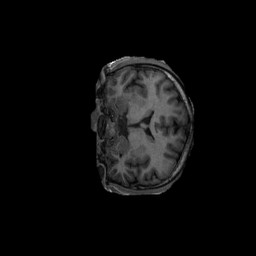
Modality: T1w
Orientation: coronal
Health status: ill
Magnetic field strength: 3 T